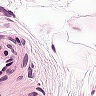
Metastatic tissue present: no